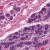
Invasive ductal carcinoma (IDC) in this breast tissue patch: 0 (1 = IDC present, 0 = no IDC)